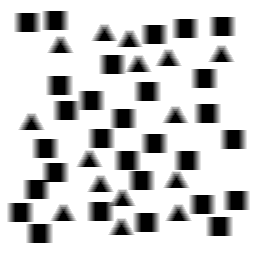
Squares: 29
Triangles: 15
Stars: 0
Total shapes: 44